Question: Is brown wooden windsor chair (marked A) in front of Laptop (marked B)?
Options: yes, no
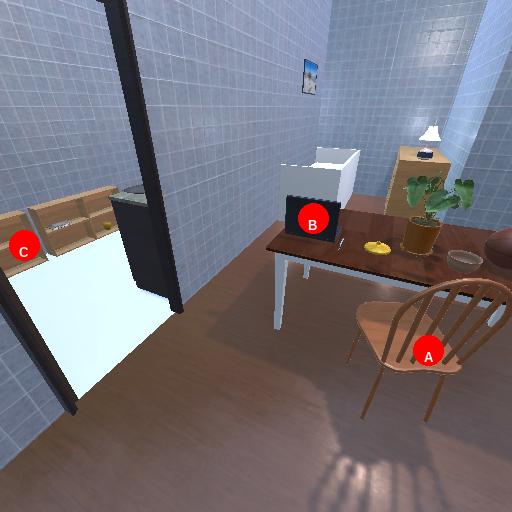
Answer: yes